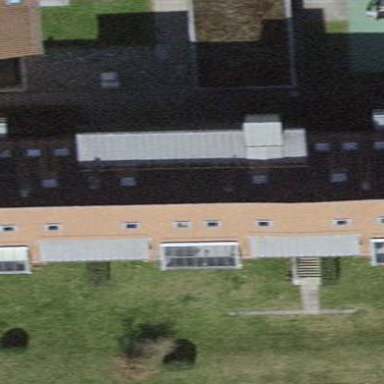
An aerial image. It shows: Gabled roof tile building made up of apartments.